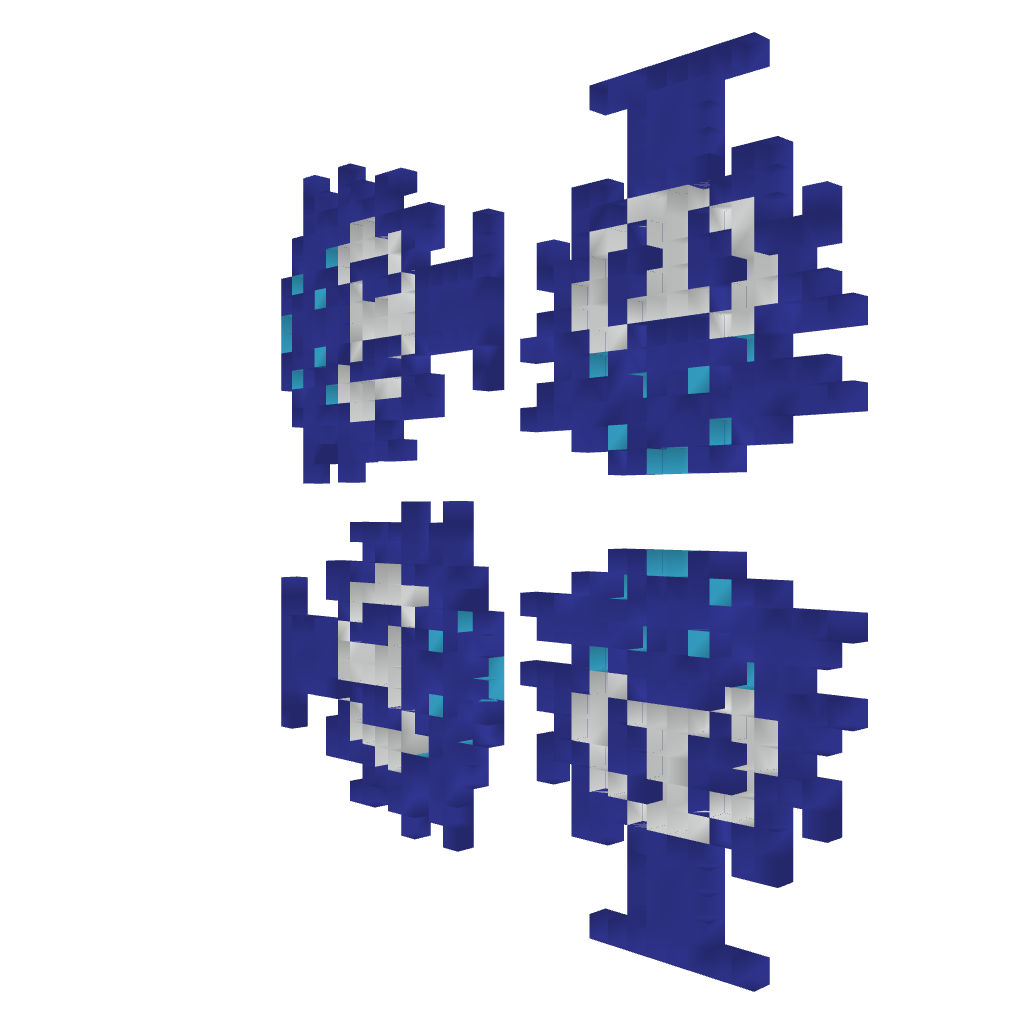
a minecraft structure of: Zelda/NES-Blue Octorok